Interaction volume radius: 5 \u00c5
Interaction volume height: 30 \u00c5
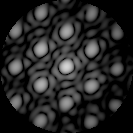
Disorder parameter: 0.182